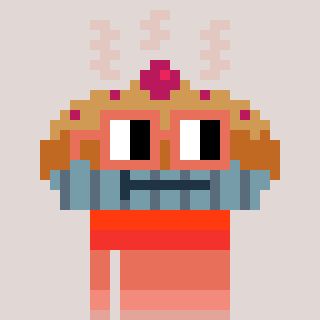
a pixel art character with square orange glasses, a pie-shaped head and a slimegreen-colored body on a warm background